Field crop: maize
Growth stage: 2
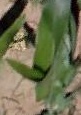
Species: maize